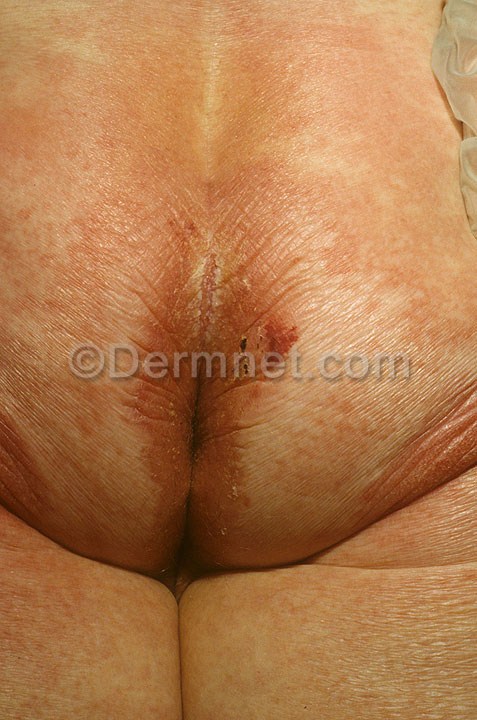
Disease: Eczema Photos